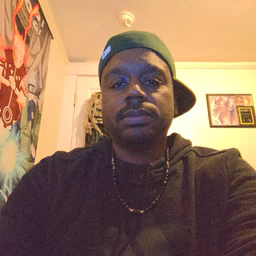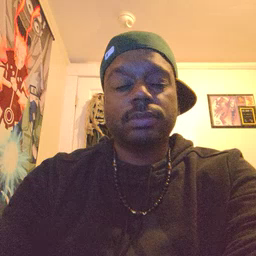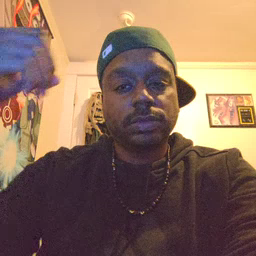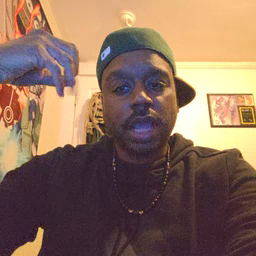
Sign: shower